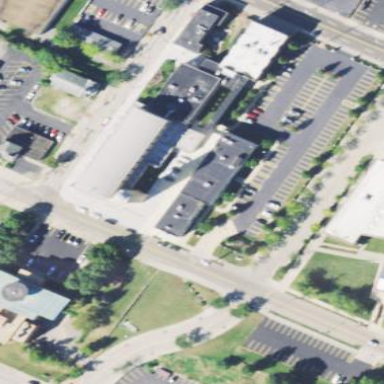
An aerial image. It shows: Building.